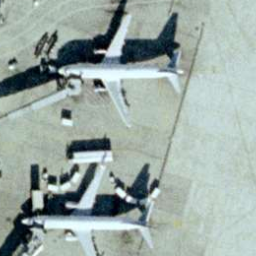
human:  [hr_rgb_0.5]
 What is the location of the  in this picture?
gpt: center and bottom